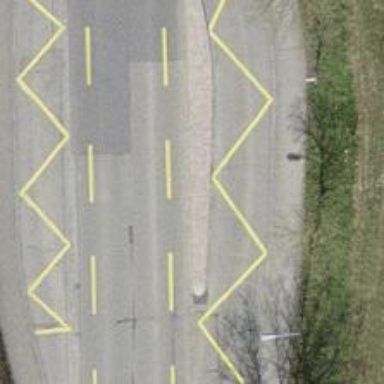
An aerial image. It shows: Bus stop equipped with public transport stop position.